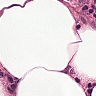
Metastatic tissue present: no